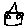
Label: house